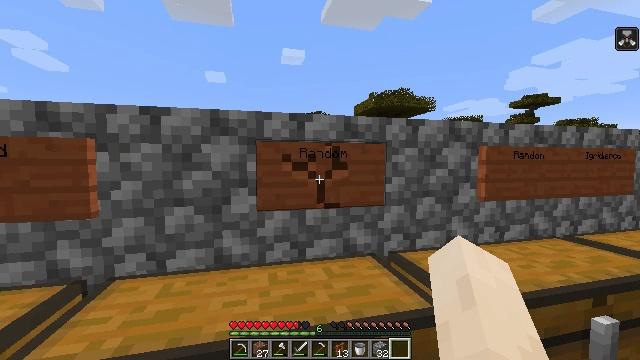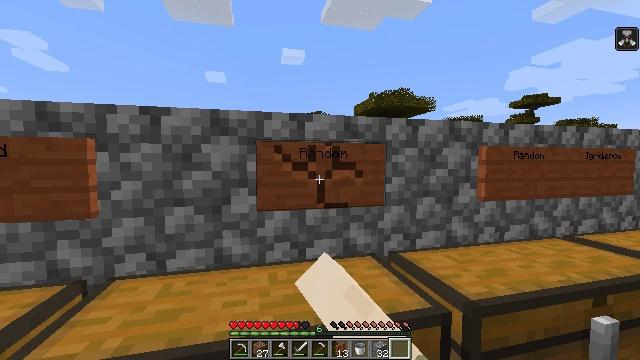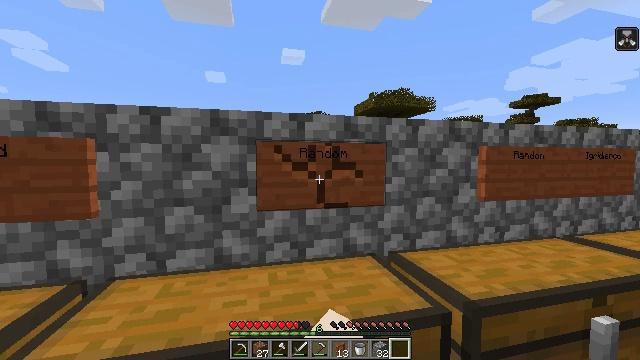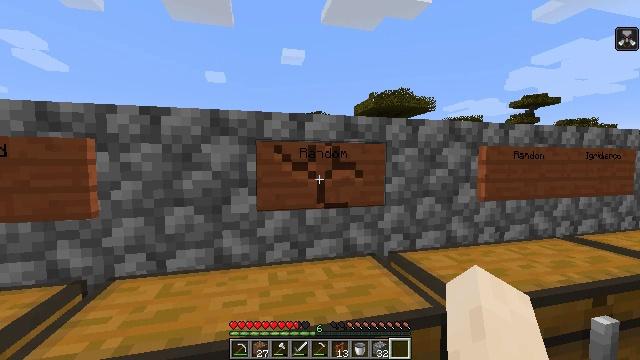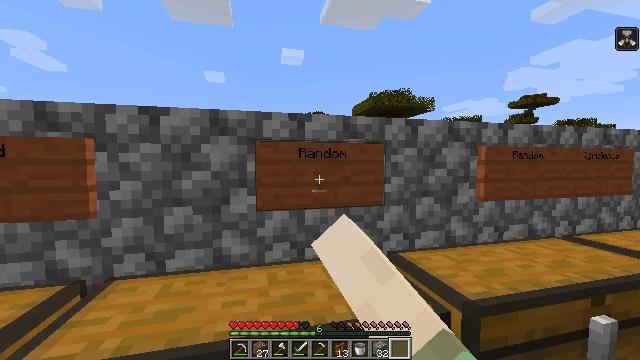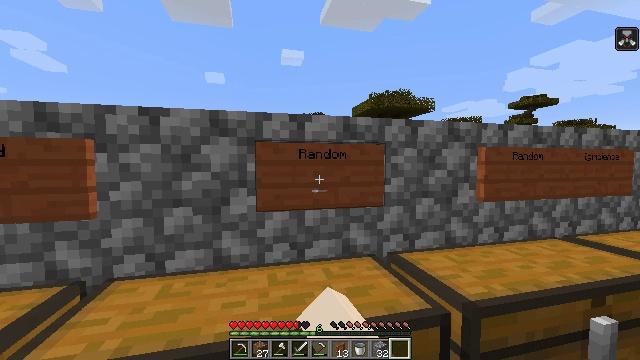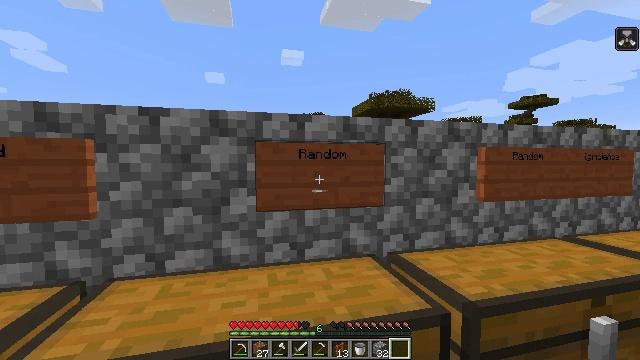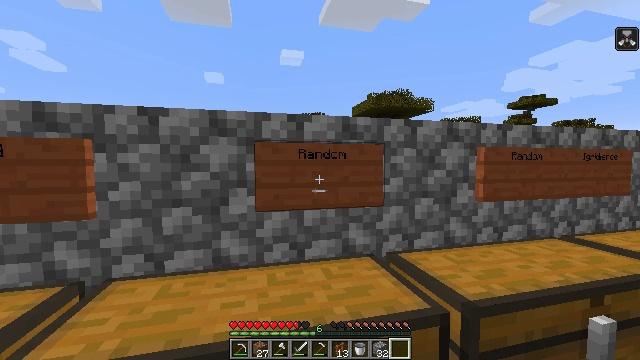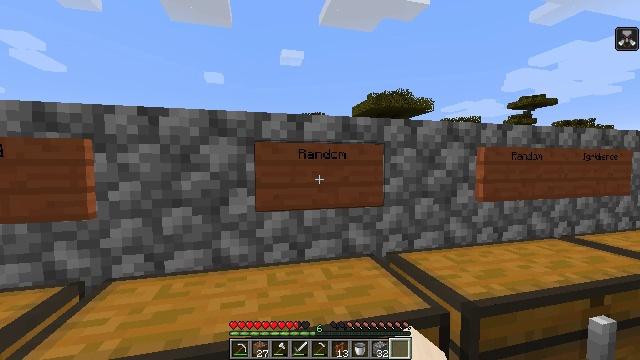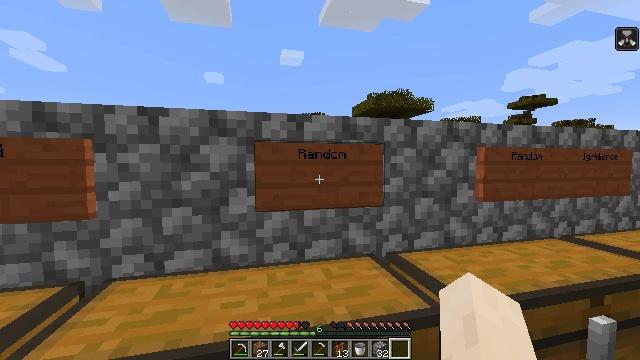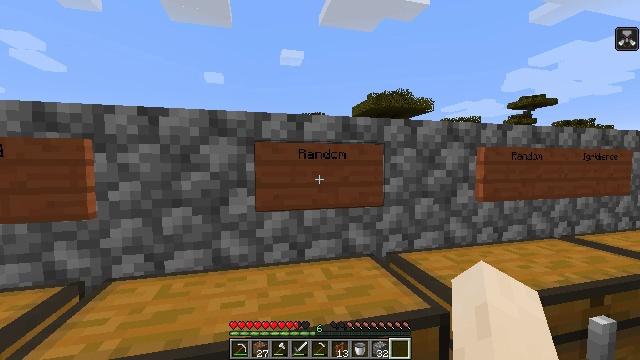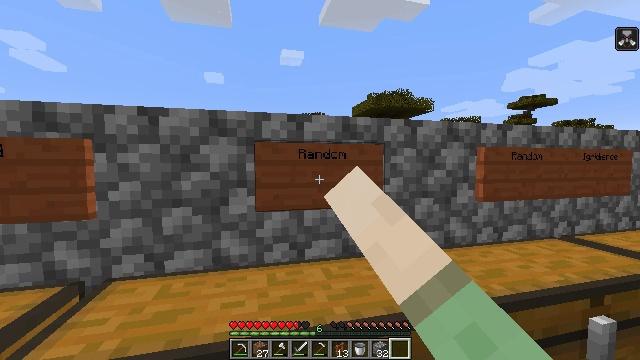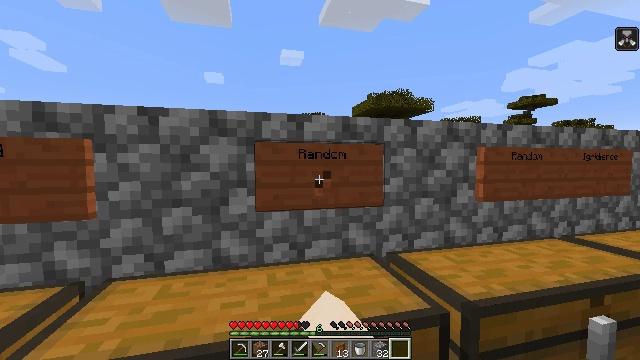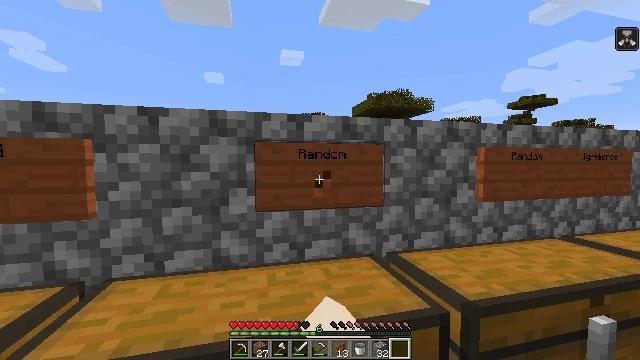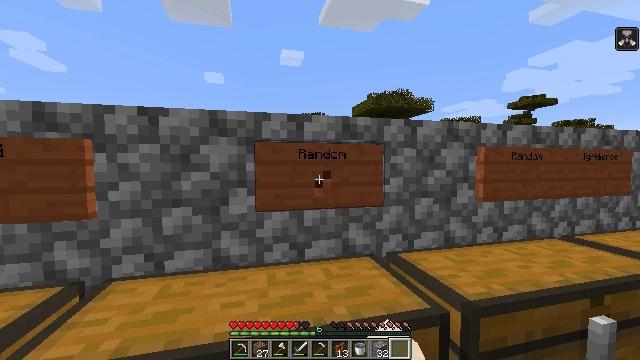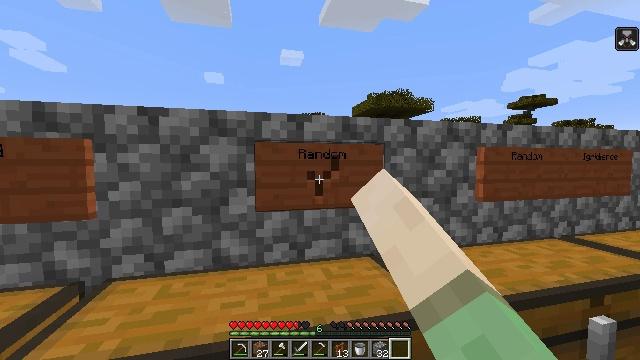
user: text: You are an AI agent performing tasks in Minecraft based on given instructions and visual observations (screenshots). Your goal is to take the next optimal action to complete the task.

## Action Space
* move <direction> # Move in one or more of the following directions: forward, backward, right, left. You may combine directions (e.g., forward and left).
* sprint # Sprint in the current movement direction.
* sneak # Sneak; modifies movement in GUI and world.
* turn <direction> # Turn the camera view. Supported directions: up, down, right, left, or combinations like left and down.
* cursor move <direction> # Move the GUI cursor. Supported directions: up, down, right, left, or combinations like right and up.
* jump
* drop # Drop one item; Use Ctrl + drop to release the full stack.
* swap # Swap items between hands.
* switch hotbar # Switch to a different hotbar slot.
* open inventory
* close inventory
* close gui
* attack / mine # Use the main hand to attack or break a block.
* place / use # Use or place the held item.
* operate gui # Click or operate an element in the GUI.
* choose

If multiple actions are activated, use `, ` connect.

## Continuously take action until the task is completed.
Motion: motion action
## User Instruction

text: Take down the acacia wall sign.
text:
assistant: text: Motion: attack / mine
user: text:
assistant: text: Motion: attack / mine
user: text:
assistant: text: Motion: attack / mine
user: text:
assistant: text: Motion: no_op
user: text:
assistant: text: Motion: no_op
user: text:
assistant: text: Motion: no_op
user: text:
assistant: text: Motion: no_op
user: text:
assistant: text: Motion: no_op
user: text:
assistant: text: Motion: no_op
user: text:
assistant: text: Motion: attack / mine
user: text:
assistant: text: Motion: attack / mine
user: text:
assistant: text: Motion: attack / mine
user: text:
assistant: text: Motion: attack / mine
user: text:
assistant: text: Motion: attack / mine
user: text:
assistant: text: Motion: attack / mine
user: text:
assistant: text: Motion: attack / mine
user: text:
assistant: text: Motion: attack / mine
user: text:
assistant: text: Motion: attack / mine
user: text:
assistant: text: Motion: attack / mine, switch to hotbar 3
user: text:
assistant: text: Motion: attack / mine, switch to hotbar 3
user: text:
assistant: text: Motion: attack / mine, switch to hotbar 3
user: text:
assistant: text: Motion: attack / mine
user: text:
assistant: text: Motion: attack / mine
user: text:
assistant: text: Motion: attack / mine
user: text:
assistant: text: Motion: attack / mine
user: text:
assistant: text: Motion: attack / mine
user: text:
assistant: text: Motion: attack / mine
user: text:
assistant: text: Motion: attack / mine
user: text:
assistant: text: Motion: attack / mine